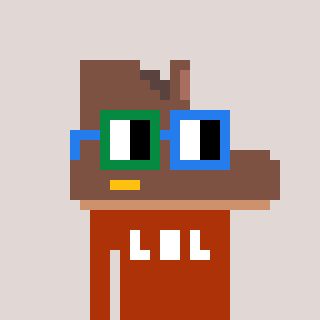
a pixel art character with square green and blue glasses, a boot-shaped head and a hotbrown-colored body on a warm background